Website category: movie
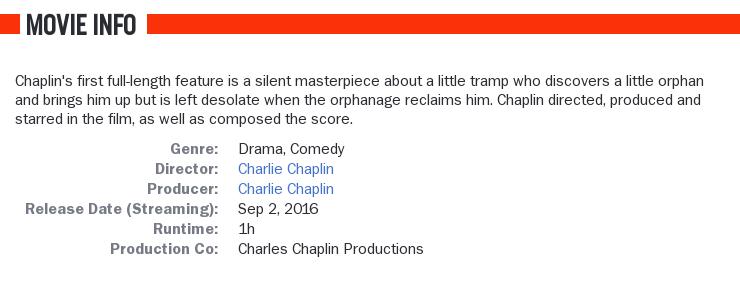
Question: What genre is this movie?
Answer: drama, comedy

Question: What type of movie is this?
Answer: drama, comedy

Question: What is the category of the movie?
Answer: drama, comedy

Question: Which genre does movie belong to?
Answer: drama, comedy

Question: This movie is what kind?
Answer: drama, comedy

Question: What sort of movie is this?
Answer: drama, comedy

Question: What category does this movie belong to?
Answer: drama, comedy

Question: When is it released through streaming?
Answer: Sep 2, 2016

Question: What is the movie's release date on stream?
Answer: Sep 2, 2016

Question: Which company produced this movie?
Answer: Charles Chaplin Productions

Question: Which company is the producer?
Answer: Charles Chaplin Productions

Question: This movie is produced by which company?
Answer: Charles Chaplin Productions